Aerial crown-view tile of a tropical tree (Barro Colorado Island, Panama), acquired 20250715:
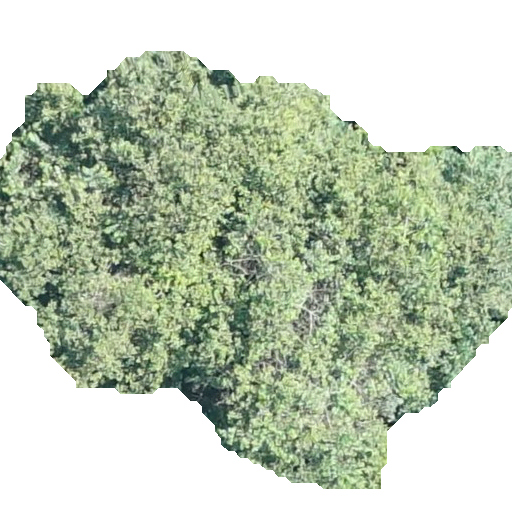
Species: Hieronyma alchorneoides
GBIF accepted scientific name: Hieronyma alchorneoides
Crown area: 237.868 m²